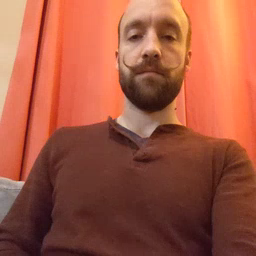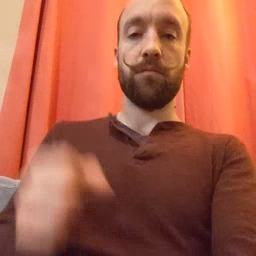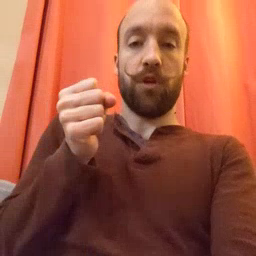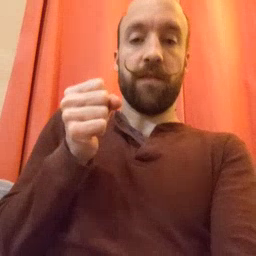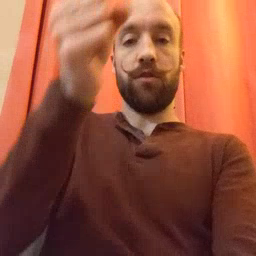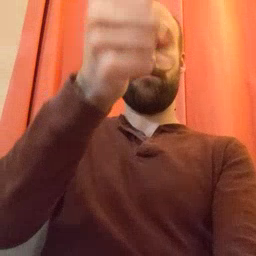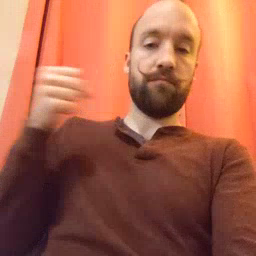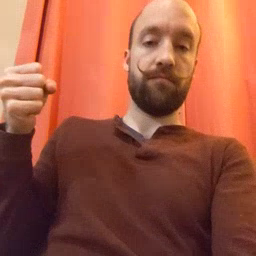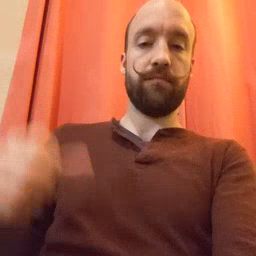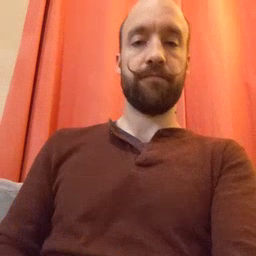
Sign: refrigerator